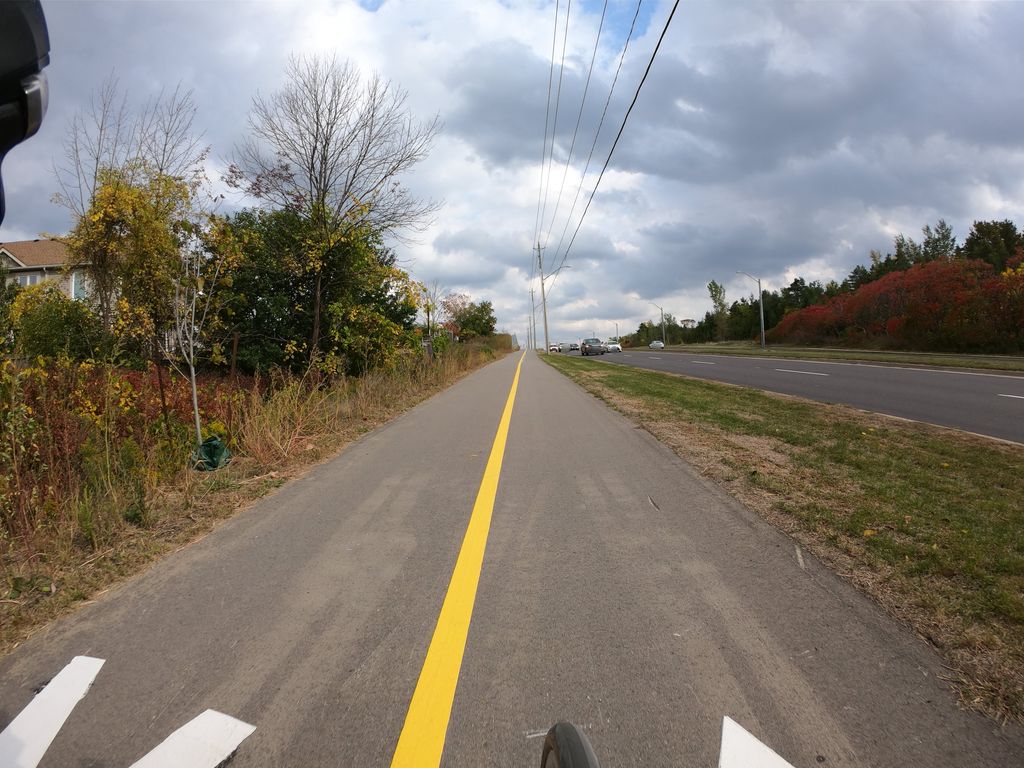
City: kitchener-waterloo